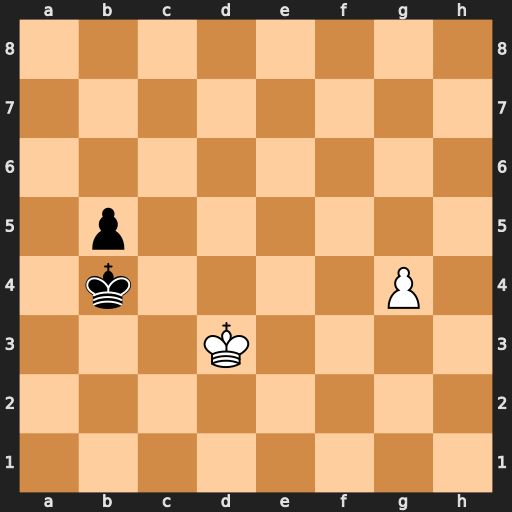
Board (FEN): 8/8/8/1p6/1k4P1/3K4/8/8
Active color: w
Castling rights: -
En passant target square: -
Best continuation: g5 Kc5 g6